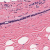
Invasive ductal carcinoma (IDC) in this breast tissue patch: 0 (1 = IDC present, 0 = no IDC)